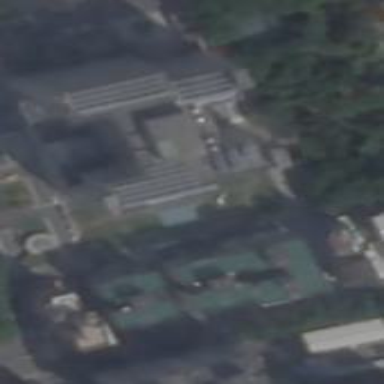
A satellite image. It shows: Hospital building.